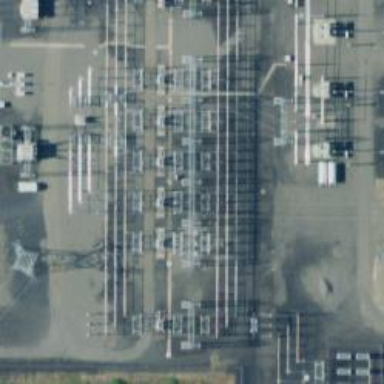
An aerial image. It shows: Outdoor switch for power.